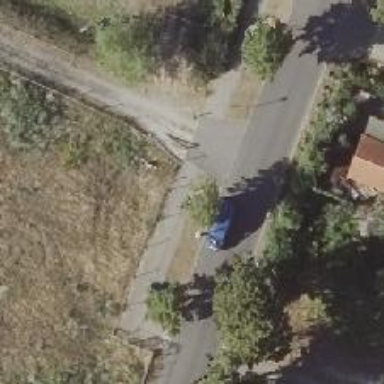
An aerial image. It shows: Sidewalk.